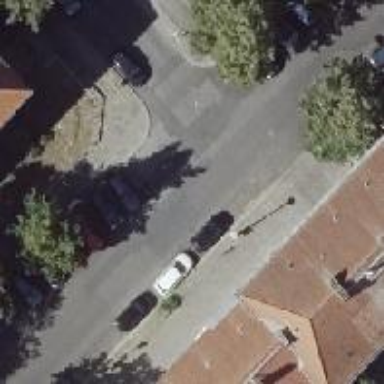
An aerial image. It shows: Residential road with asphalt surface. Both sides have sidewalks and there is parking lane available.